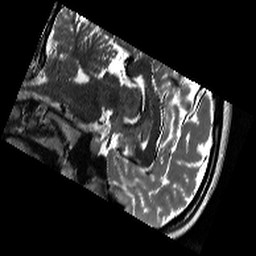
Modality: T2w
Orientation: sagittal